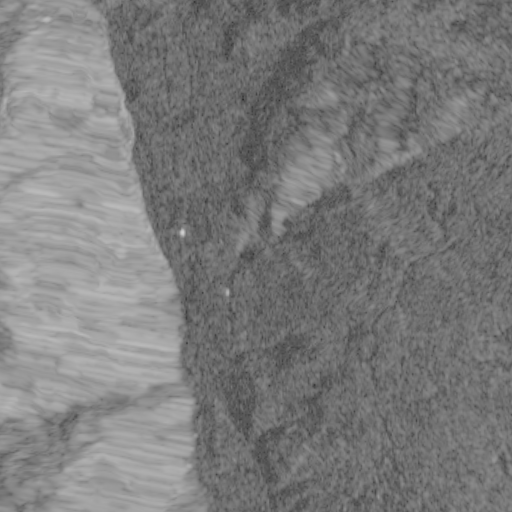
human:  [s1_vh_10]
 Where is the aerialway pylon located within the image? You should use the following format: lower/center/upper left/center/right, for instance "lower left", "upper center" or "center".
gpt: The aerialway pylon is located in the lower right of the image.
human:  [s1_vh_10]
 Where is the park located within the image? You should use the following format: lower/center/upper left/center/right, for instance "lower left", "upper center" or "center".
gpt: The park is located in the upper right of the image.
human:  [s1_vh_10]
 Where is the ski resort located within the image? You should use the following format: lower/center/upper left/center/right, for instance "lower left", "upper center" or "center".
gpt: The ski resort is located in the right of the image.
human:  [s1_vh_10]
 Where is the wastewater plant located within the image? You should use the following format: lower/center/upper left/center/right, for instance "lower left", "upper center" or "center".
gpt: The wastewater plant is located in the upper left of the image.
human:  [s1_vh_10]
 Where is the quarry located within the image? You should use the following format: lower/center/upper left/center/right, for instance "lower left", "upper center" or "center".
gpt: There is no quarry in the image.

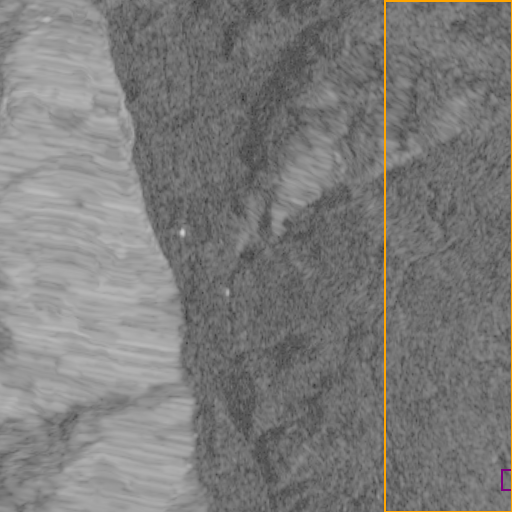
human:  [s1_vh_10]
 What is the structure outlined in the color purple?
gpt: The structure outlined in purple is a parking lot.
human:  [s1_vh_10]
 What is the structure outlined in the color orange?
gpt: The structure outlined in orange is a ski resort.
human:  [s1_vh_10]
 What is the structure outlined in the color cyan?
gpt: There is no cyan outline.